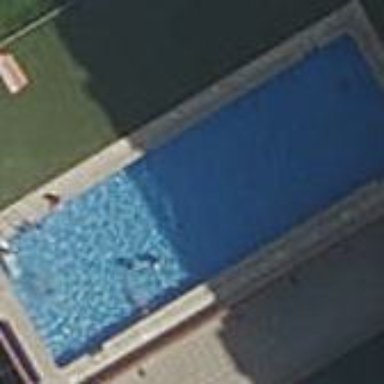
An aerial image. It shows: Swimming pool located in leisure land.